問題: 正五角形$ABCDE$の外部に$\angle DFE={48}^{\circ},$$\angle AEF={144}^{\circ}$となる点$F$をとる。線分$BC$上に$BK=KL=LC$となる点$K,L$ $(\neq B,C)$を、線分$DF$上に$DM=MN=NF$となる点$M,N$ $(\neq D,F)$をそれぞれとり、$DE$と$KM$の交点を$G$とする。このとき、$\angle EGK$の大きさはいくらか。
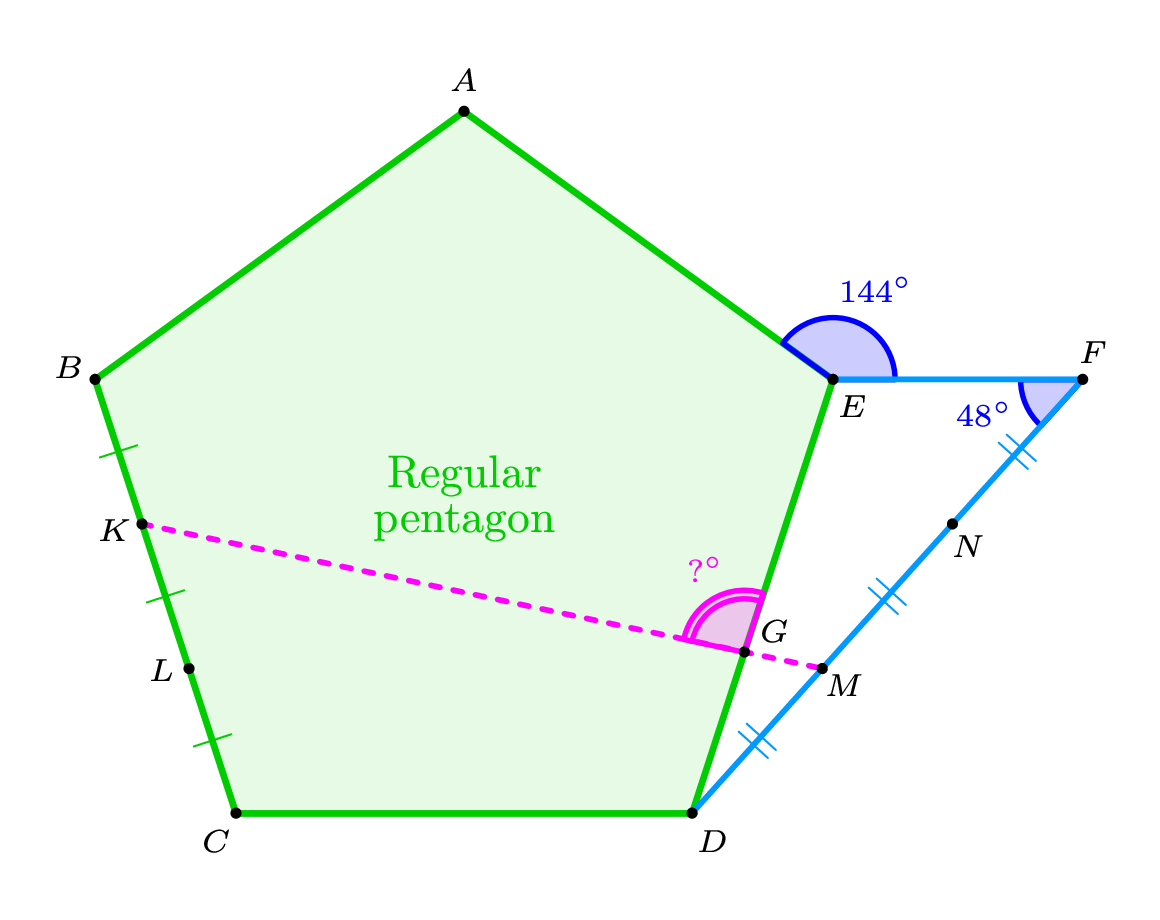
\documentclass[11pt]{jsarticle}
\usepackage[dvipdfmx]{graphicx}
\usepackage{amsmath,amssymb,enumitem,pgfplots,mathrsfs}
\pgfplotsset{compat=1.15}
\usetikzlibrary{arrows}
\definecolor{ffxfqq}{rgb}{1,0.5,0}
\definecolor{ffqqff}{rgb}{1,0,1}
\definecolor{qqqqff}{rgb}{0,0,1}
\definecolor{xfqqff}{rgb}{0.5,0,1}
\definecolor{qqccqq}{rgb}{0,0.8,0}
\definecolor{ffzzcc}{rgb}{1,0.6,0.8}
\definecolor{qqzzff}{rgb}{0,0.6,1}
\pagestyle{empty}
\begin{document}
\begin{tikzpicture}[line cap=round,line join=round,>=triangle 45,x=0.6cm,y=0.6cm]
\clip(-6,-5.5) rectangle (9,6.5);
\coordinate (A) at (0,5); \coordinate (B) at (-4.755283,1.545085);
\coordinate (C) at (-2.938926,-4.045085); \coordinate (D) at (2.938926,-4.045085);
\coordinate (E) at (4.755283,1.545085); \coordinate (F) at (7.972338,1.545085);
\coordinate (G) at (3.613655,-1.968485); \coordinate (K) at (-4.149830,-0.318305);
\coordinate (L) at (-3.544378,-2.181695); \coordinate (M) at (4.616730,-2.181695);
\coordinate (N) at (6.294534,-0.318305);
\draw [line width=1.5pt,color=qqccqq,fill=qqccqq,fill opacity=0.1] (A)--(B)--(C)--(D)--(E)--cycle;
\draw [line width=0pt,color=qqccqq] (B)--node[sloped]{\small $|$}(K)--node[sloped]{\small $|$}(L)--node[sloped]{\small $|$}(C);
\draw [shift={(E)},line width=1.2pt,color=qqqqff,fill=qqqqff,fill opacity=0.2] (0,0)--(0:0.8) arc (0:144:0.8)--cycle;
\draw [shift={(F)},line width=1.2pt,color=qqqqff,fill=qqqqff,fill opacity=0.2] (0,0)--(180:0.8) arc (180:228:0.8)--cycle;
\draw [shift={(G)},line width=1.2pt,color=ffqqff,fill=ffqqff,fill opacity=0.2] (0,0)--(72:0.8) arc (72:168:0.8)--cycle (72:0.69) arc (72:168:0.69);
\draw [line width=1.2pt,color=qqzzff] (D)--node[sloped]{\small $||$}(M)--node[sloped]{\small $||$}(N)--node[sloped]{\small $||$}(F)--(E);
\draw [line width=1.2pt,dash pattern=on 2pt off 3pt,color=ffqqff] (K)--(M);
\begin{scriptsize}
\draw [fill=black,color=black]
 (A) circle (1pt) (0,5.4) node {$A$} (B) circle (1pt) (-5.1,1.7) node {$B$}
 (C) circle (1pt) (-3.2,-4.4) node {$C$} (D) circle (1pt) (3.2,-4.4) node {$D$}
 (E) circle (1pt) (5,1.2) node {$E$} (F) circle (1pt) (8.1,1.9) node {$F$}
 (K) circle (1pt) (-4.5,-0.4) node {$K$} (L) circle (1pt) (-3.9,-2.2) node {$L$}
 (M) circle (1pt) (4.9,-2.4) node {$M$} (N) circle (1pt) (6.5,-0.6) node {$N$}
 (G) circle (1pt) (4,-1.7) node {$G$};
\draw[color=qqqqff] (5.3,2.7) node {${144}^{\circ}$} (6.7,1.1) node {${48}^{\circ}$};
\draw[color=ffqqff] (3.1,-0.9) node {${?}^{\circ}$};
\draw[color=qqccqq] (0,0.3) node{\normalsize Regular} (0,-0.3) node{\normalsize pentagon};
\end{scriptsize}
\end{tikzpicture}
\end{document}
解答: 半直線$CD$上の無限遠点を$P$とし、$\angle PBS = {12}^{\circ}$をみたす線分$KN$上の点$S$、$\angle TBD = {12}^{\circ}$,$\angle TDB = {48}^{\circ}$をみたす$\angle BDP$内の点$T$をとる。$BE \parallel CD$より、2直線$BE$,$BP$は重なるとみなせる。よって、3直線$BD$,$CD$,$EB$は$\triangle PBD$の3辺をそれぞれ含むとみなせるため、$\triangle PBD$でフランク・モーリーの定理を用いることができる。三角形のある頂点が無限遠にあるとき、その頂点から引いた内角の三等分線は、その頂点が属する平行な2辺をちょうど三等分する平行線になるので、$\triangle PBD$のモーリーの三角形は$\triangle MST$に一致する。直線$BS$,$DM$の交点を$U$とすれば、$\triangle UBD$の内心は$T$である。このため$\angle MUT = \angle SUT = {30}^{\circ}$となり、中心が$M$で半径$MS$の円において弧$ST$に対する円周角を考えると、$\triangle MSU$も正三角形になるといえる。よって$BS \parallel TM$であり、また$\angle CBS = {60}^{\circ}$から$BC \parallel SM$も従う。ゆえに、四角形$KLMS$は平行四辺形と判り、$BK = KL$より四角形$BKMS$も平行四辺形である。この事実より$BS \parallel KM$が導かれ、$\angle EGK = {180}^{\circ} - \angle SBE - \angle BED = {96}^{\circ}$と結論づけられるので、本問の答えは${96}^{\circ}$である。
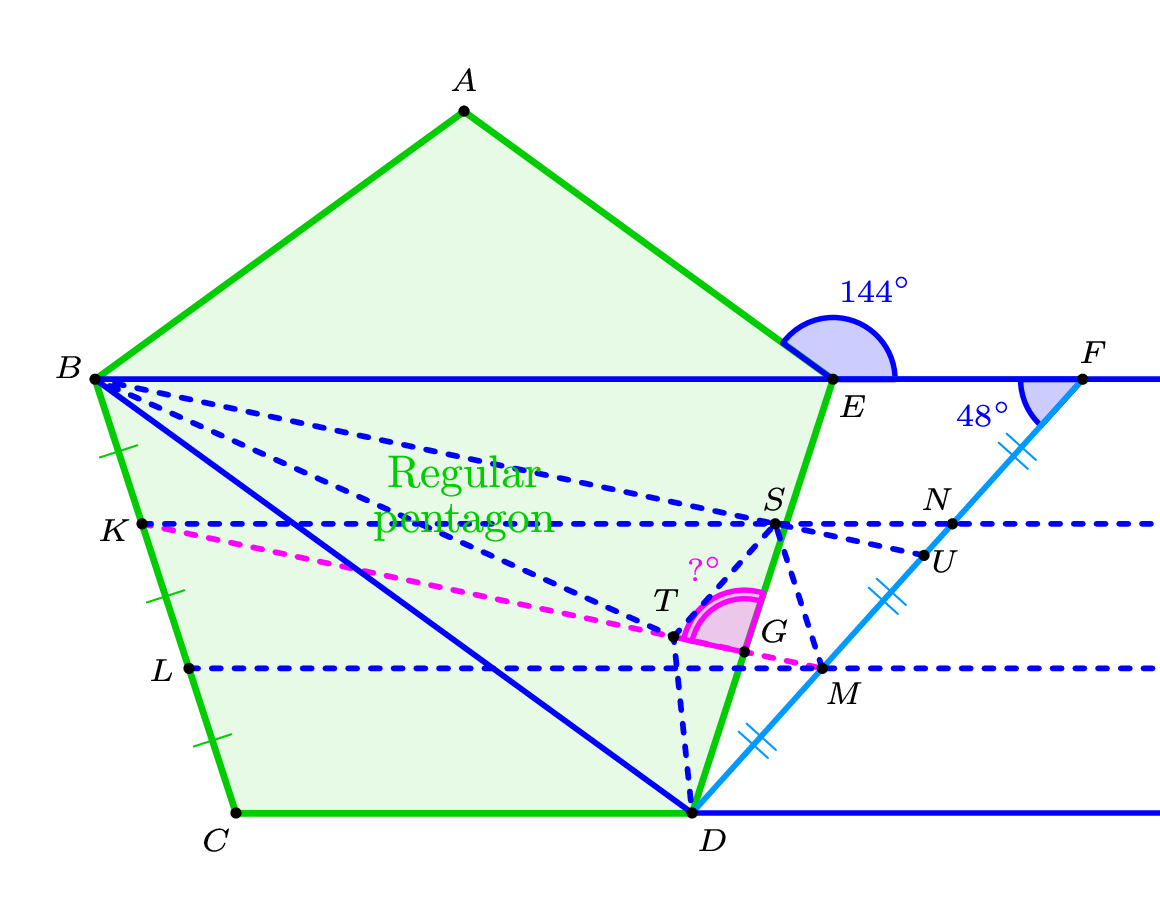
\documentclass[11pt]{jsarticle}
\usepackage[dvipdfmx]{graphicx}
\usepackage{amsmath,amssymb,enumitem,pgfplots,mathrsfs}
\pgfplotsset{compat=1.15}
\usetikzlibrary{arrows}
\definecolor{ffxfqq}{rgb}{1,0.5,0}
\definecolor{ffqqff}{rgb}{1,0,1}
\definecolor{qqqqff}{rgb}{0,0,1}
\definecolor{xfqqff}{rgb}{0.5,0,1}
\definecolor{qqccqq}{rgb}{0,0.8,0}
\definecolor{ffzzcc}{rgb}{1,0.6,0.8}
\definecolor{qqzzff}{rgb}{0,0.6,1}
\pagestyle{empty}
\begin{document}
\begin{tikzpicture}[line cap=round,line join=round,>=triangle 45,x=0.6cm,y=0.6cm]
\clip(-6,-5.5) rectangle (9,6.5);
\coordinate (A) at (0,5); \coordinate (B) at (-4.755283,1.545085);
\coordinate (C) at (-2.938926,-4.045085); \coordinate (D) at (2.938926,-4.045085);
\coordinate (E) at (4.755283,1.545085); \coordinate (F) at (7.972338,1.545085);
\coordinate (G) at (3.613655,-1.968485); \coordinate (K) at (-4.149830,-0.318305);
\coordinate (L) at (-3.544378,-2.181695); \coordinate (M) at (4.616730,-2.181695);
\coordinate (N) at (6.294534,-0.318305); \coordinate (S) at (4.011278,-0.318305);
\coordinate (T) at (2.700261,-1.774337); \coordinate (U) at (5.927747,-0.725663);
\coordinate (Bp) at (99,1.545085); \coordinate (Kp) at (99,-0.318305);
\coordinate (Lp) at (99,-2.181695); \coordinate (Cp) at (99,-4.045085);
\draw [line width=1.5pt,color=qqccqq,fill=qqccqq,fill opacity=0.1] (A)--(B)--(C)--(D)--(E)--cycle;
\draw [line width=0pt,color=qqccqq] (B)--node[sloped]{\small $|$}(K)--node[sloped]{\small $|$}(L)--node[sloped]{\small $|$}(C);
\draw [shift={(E)},line width=1.2pt,color=qqqqff,fill=qqqqff,fill opacity=0.2] (0,0)--(0:0.8) arc (0:144:0.8)--cycle;
\draw [shift={(F)},line width=1.2pt,color=qqqqff,fill=qqqqff,fill opacity=0.2] (0,0)--(180:0.8) arc (180:228:0.8)--cycle;
\draw [shift={(G)},line width=1.2pt,color=ffqqff,fill=ffqqff,fill opacity=0.2] (0,0)--(72:0.8) arc (72:168:0.8)--cycle (72:0.69) arc (72:168:0.69);
\draw [line width=1.2pt,color=qqzzff] (D)--node[sloped]{\small $||$}(M)--node[sloped]{\small $||$}(N)--node[sloped]{\small $||$}(F)--(E);
\draw [line width=1.2pt,dash pattern=on 2pt off 3pt,color=ffqqff] (K)--(M);
\draw [line width=1.2pt,color=qqqqff] (Bp)--(B)--(D)--(Cp);
\draw [line width=1.2pt,dash pattern=on 2pt off 3pt,color=qqqqff] (K)--(Kp) (L)--(Lp) (M)--(S)--(T) (U)--(B)--(T)--(D);
\begin{scriptsize}
\draw [fill=black,color=black]
 (A) circle (1pt) (0,5.4) node {$A$} (B) circle (1pt) (-5.1,1.7) node {$B$}
 (C) circle (1pt) (-3.2,-4.4) node {$C$} (D) circle (1pt) (3.2,-4.4) node {$D$}
 (E) circle (1pt) (5,1.2) node {$E$} (F) circle (1pt) (8.1,1.9) node {$F$}
 (K) circle (1pt) (-4.5,-0.4) node {$K$} (L) circle (1pt) (-3.9,-2.2) node {$L$}
 (M) circle (1pt) (4.9,-2.5) node {$M$} (N) circle (1pt) (6.1,0) node {$N$}
 (G) circle (1pt) (4,-1.7) node {$G$} (S) circle (1pt) (4,0) node {$S$}
 (T) circle (1pt) (2.6,-1.3) node {$T$} (U) circle (1pt) (6.2,-0.8) node {$U$};
\draw[color=qqqqff] (5.3,2.7) node {${144}^{\circ}$} (6.7,1.1) node {${48}^{\circ}$};
\draw[color=ffqqff] (3.1,-0.9) node {${?}^{\circ}$};
\draw[color=qqccqq] (0,0.3) node{\normalsize Regular} (0,-0.3) node{\normalsize pentagon};
\end{scriptsize}
\end{tikzpicture}
\end{document}
答え: ${96}^{\circ}$
タグ: 正多角形、フランクモーリーの定理
難易度: hard